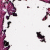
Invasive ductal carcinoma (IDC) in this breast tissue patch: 0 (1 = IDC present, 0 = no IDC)